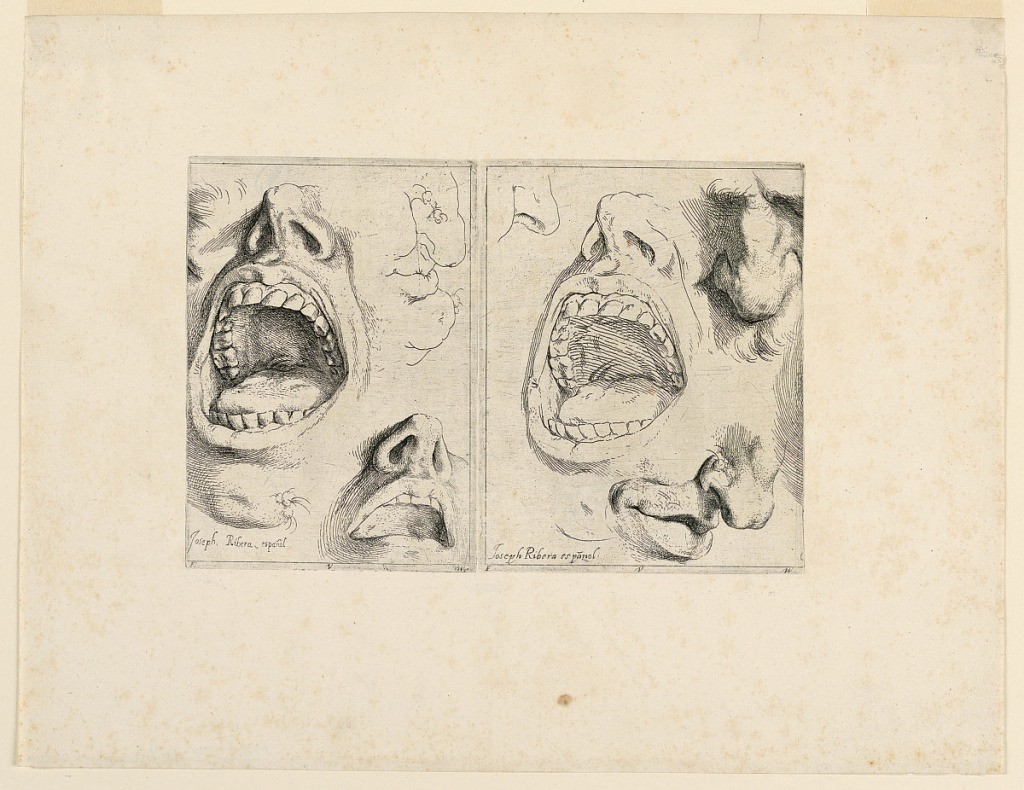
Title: Studies of features
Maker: Jusepe de Ribera, Spanish, active Italy, 1591 – 1652
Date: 1622
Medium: Etching on paper
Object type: Print
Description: Studies of noses and mouths.